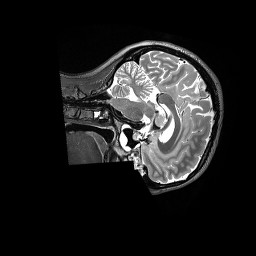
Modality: T2w
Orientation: sagittal
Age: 22
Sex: female
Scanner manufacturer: siemens
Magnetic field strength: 3 T
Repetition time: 3.2 s
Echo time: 0.562 s